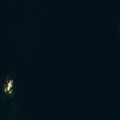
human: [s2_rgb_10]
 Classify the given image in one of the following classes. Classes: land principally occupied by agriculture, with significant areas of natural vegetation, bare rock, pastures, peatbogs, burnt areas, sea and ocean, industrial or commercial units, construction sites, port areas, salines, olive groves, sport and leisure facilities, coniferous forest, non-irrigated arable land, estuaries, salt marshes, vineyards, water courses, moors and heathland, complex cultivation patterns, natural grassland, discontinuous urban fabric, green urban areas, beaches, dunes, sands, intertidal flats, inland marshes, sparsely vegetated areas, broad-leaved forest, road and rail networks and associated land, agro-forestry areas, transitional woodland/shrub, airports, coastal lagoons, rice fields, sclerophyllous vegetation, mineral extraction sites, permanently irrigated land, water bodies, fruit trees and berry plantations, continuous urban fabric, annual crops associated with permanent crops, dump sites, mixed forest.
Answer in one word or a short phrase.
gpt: sea and ocean